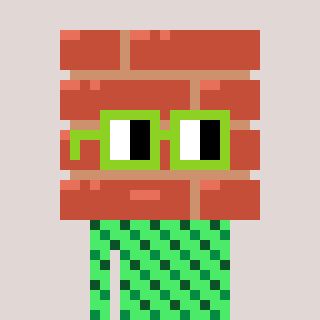
a pixel art character with square light green glasses, a wall-shaped head and a teal-colored body on a warm background